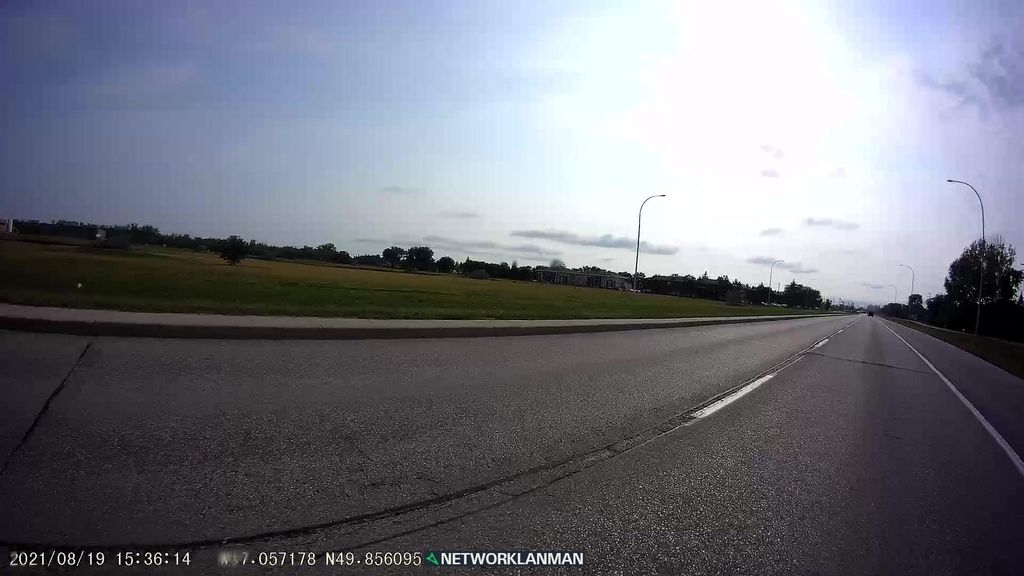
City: winnipeg